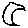
Label: moon